Question: I wrote a bash script to start a Django development sever, however, I want to be able to quit the server while it's running with a bash script as well. I'm writing a web app for Koding.com that starts a Django process in an online terminal linked to the user's personal VM by running a bash script with a press of a button, and I want users to be able to end the process with a press of a button as well. I know that control C would end the process, but I haven't been able to find out how to do that in a bash script. How could I go about doing this? Thanks!

UPDATE: I ultimately combined my selected answer for this question and this answer from another question I asked (how to run unix commands in django shell) to solve my problem: <URL>
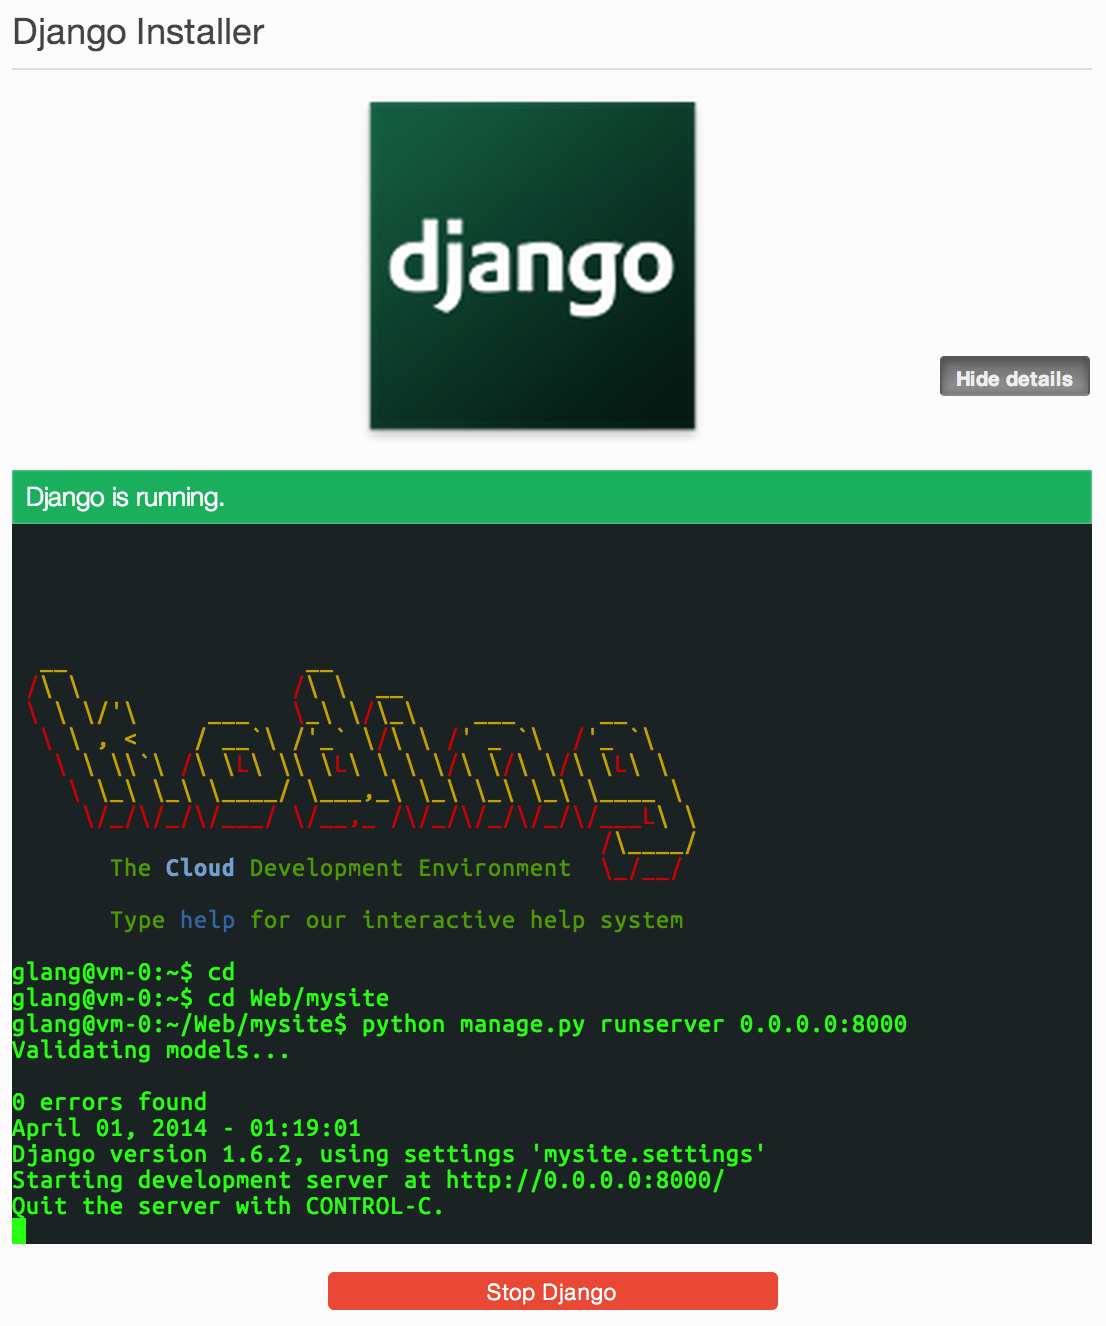
Answer: You can kill the process listening on 8000/TCP:
'''
fuser -k 8000/tcp
'''
The 'fuser' command shows which processes are using the named files, sockets, or filesystems and the '-k' option kills them as well.
> Wait, just to clarify, there's no way to temporarily exit that django shell thing so that I could run a unix command?
When you start the development server it will run in foreground, blocking the prompt. You can pause the task that is running in foreground by hitting 'CTRL+Z', and then send the task to background running the 'bg' command (I assume you are running the bash shell or a lookalike). The 'jobs' command will list paused tasks or tasks running in background. You can bring a task to foreground using the 'fg' command.
Please refer to the bash man page ('man bash').